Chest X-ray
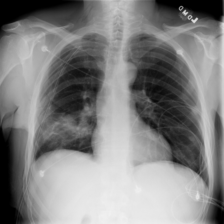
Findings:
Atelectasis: negative
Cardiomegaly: negative
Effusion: negative
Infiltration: positive
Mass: negative
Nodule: negative
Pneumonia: negative
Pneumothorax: negative
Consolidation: positive
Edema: negative
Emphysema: negative
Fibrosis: negative
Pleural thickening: negative
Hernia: negative